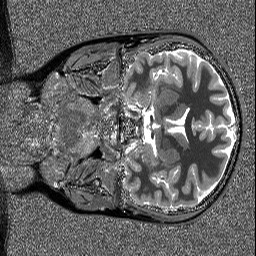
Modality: T1map
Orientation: coronal
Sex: female